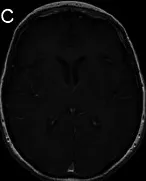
Axial Brain MRI sequences after treatment. Post contrast T1 image showing resolution of previously noted lesions.
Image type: radiology (mri)